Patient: sex M, age 62
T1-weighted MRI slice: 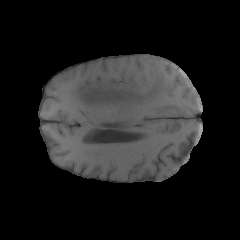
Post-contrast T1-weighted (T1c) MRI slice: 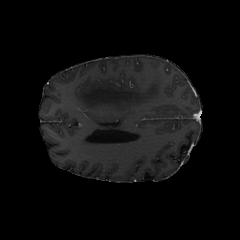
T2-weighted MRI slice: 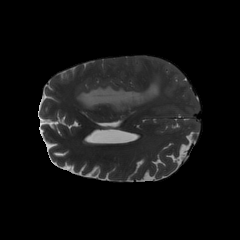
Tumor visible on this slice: yes
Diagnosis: Glioblastoma, IDH-wildtype
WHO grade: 4